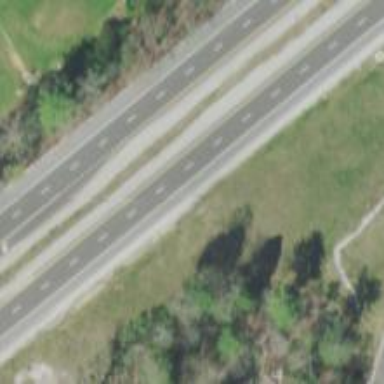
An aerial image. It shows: Trunk highway.